Aerial crown-view tile of a tropical tree (Barro Colorado Island, Panama), acquired 20241014:
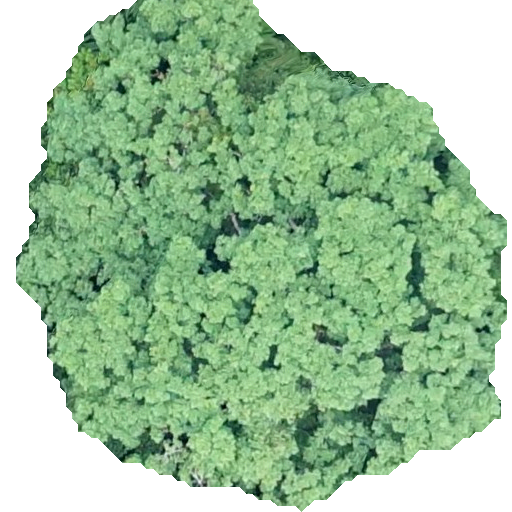
Species: Ceiba pentandra
GBIF accepted scientific name: Ceiba pentandra
Crown area: 289.367 m²